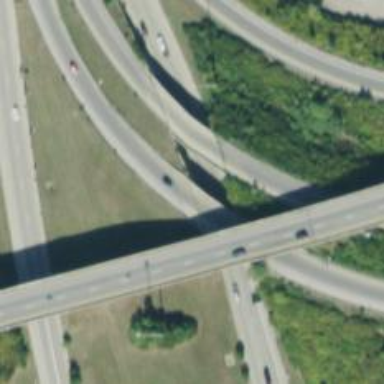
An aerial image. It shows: Motorway link bridge.